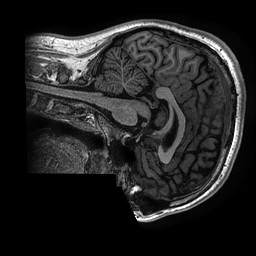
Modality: T1w
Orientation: sagittal
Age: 23
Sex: male
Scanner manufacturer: ge
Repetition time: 0.00733 s
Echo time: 0.003 s